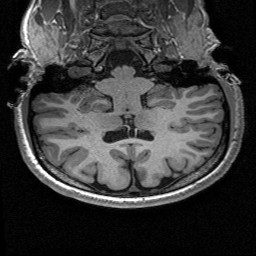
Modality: T1w
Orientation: sagittal
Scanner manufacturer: siemens
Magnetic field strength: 3 T
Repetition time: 2.53 s
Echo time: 0.00267 s